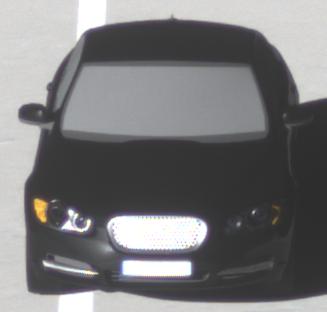
Make: Jaguar
Model: XF 3.0 V6
Detailed model: XF (X250) Limousine
Model produced from: 2010/02
Model produced until: 2010/10
Doors: 4
Color: black
Road condition: dry road
Daytime: morning or afternoon
Contrast: high contrast